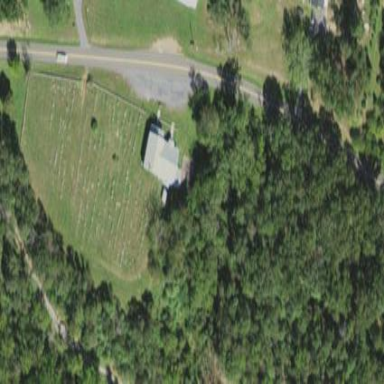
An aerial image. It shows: Cemetery.